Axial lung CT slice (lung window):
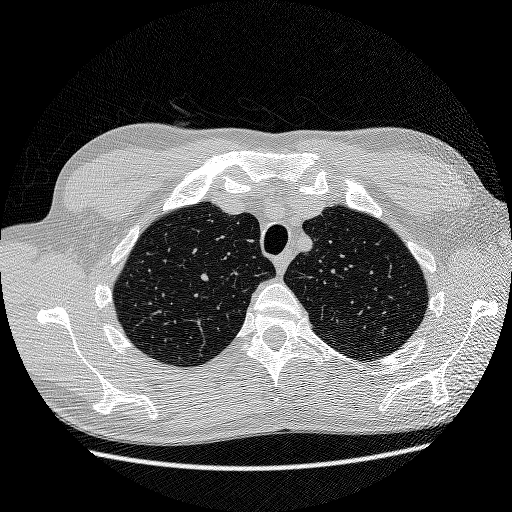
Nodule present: no